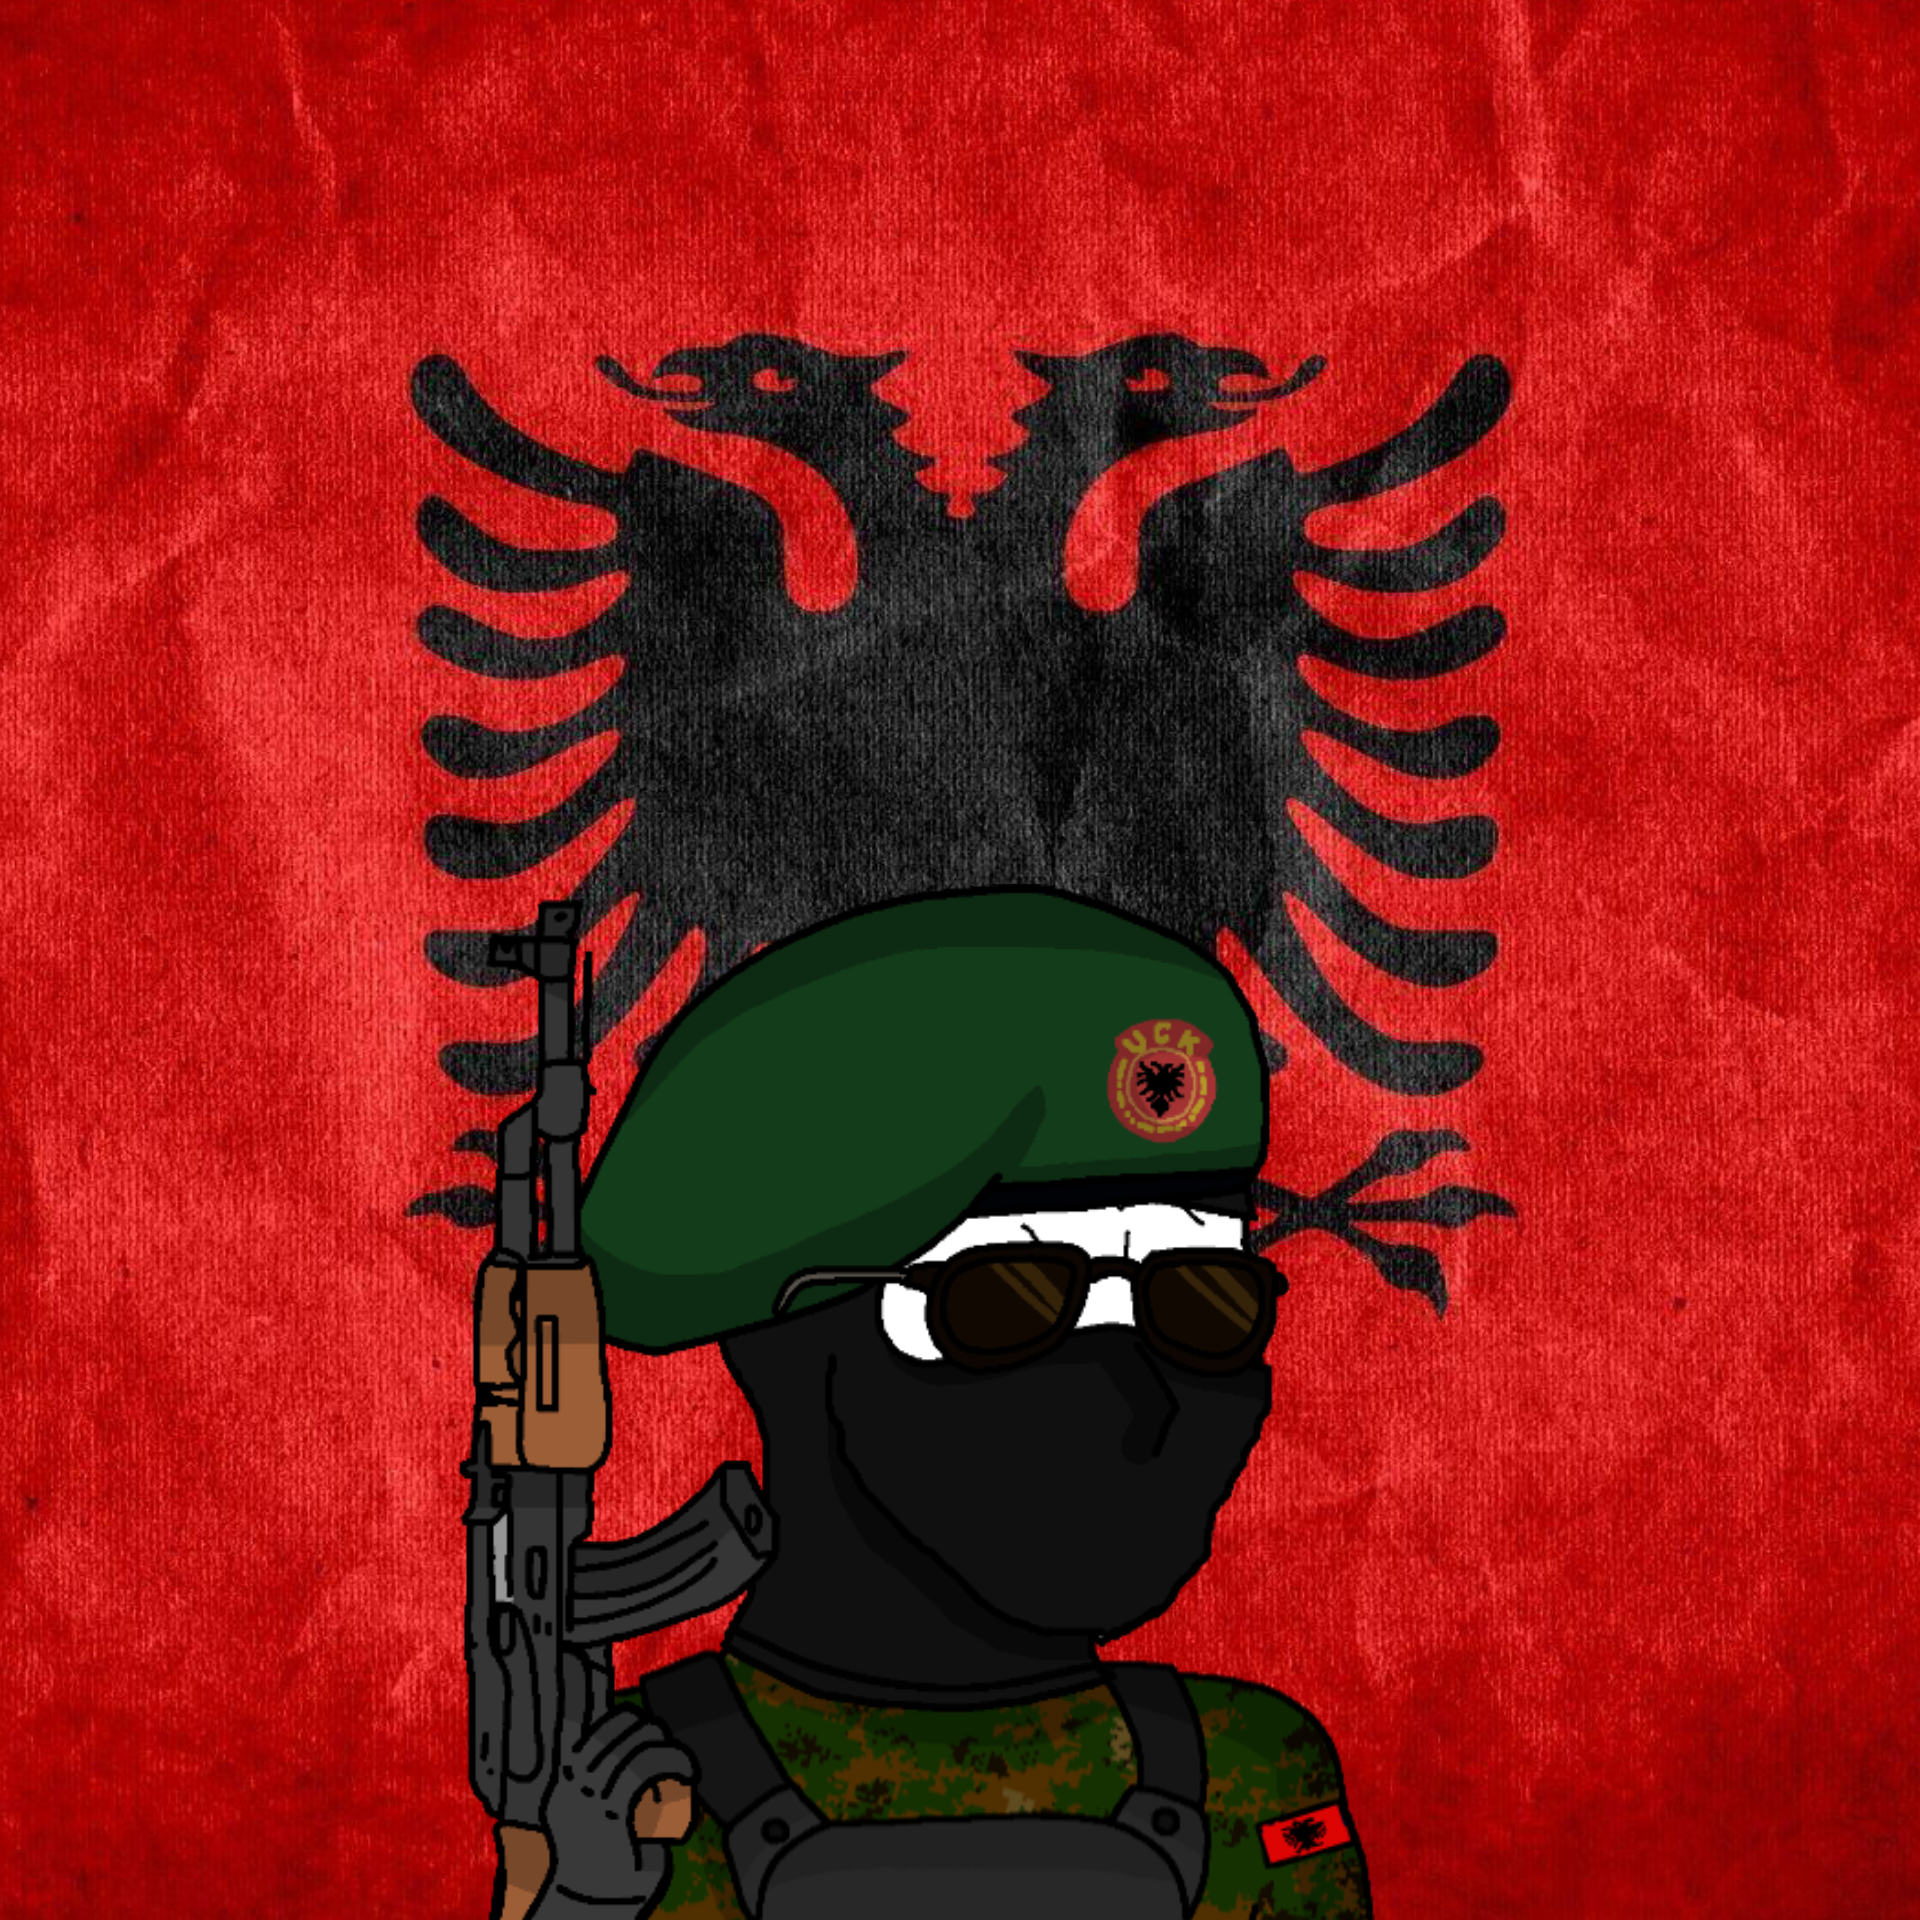
Label: 5_Wojak_with_Background